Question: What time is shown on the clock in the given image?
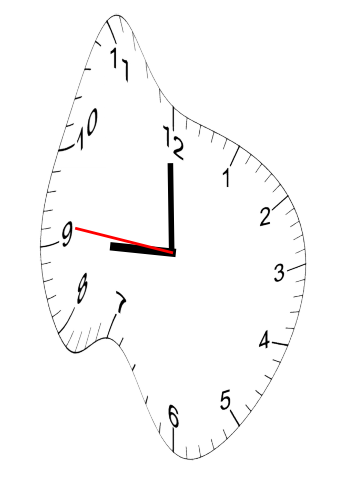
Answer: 08:59:46